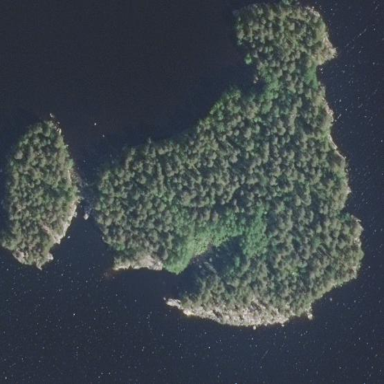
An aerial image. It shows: Islet covered with woodland.